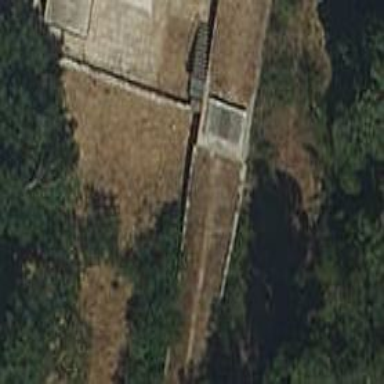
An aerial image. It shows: Aqueduct bridge over canal.